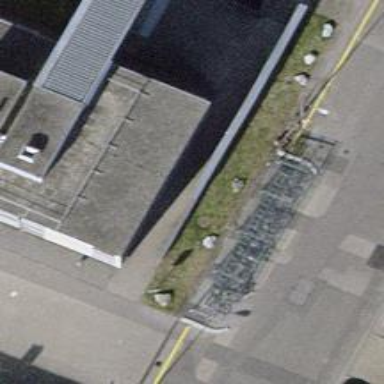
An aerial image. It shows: Bicycle parking area.